Interaction volume radius: 10 \u00c5
Interaction volume height: 40 \u00c5
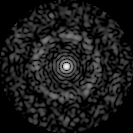
Disorder parameter: 0.8475